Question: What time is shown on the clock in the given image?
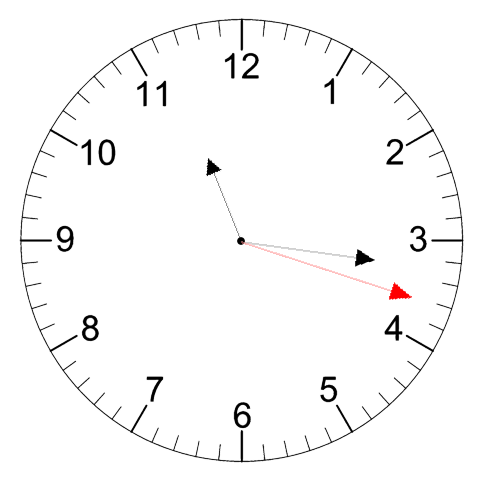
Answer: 11:16:18